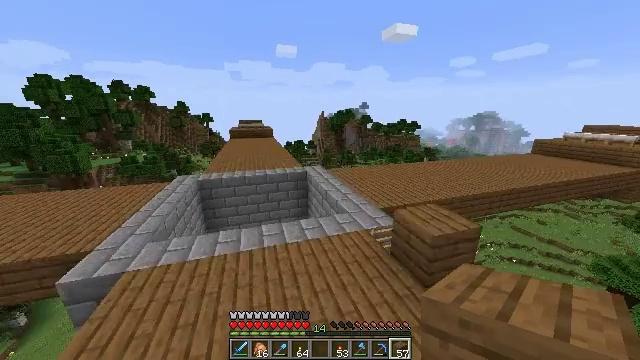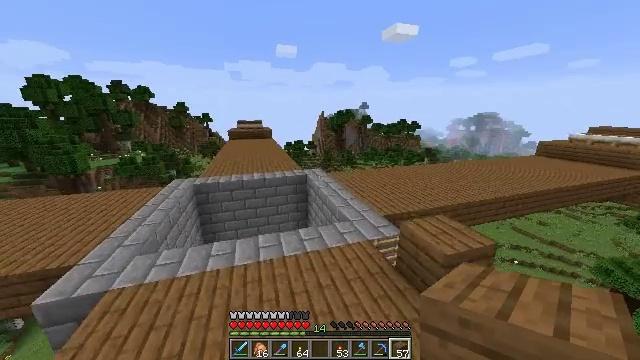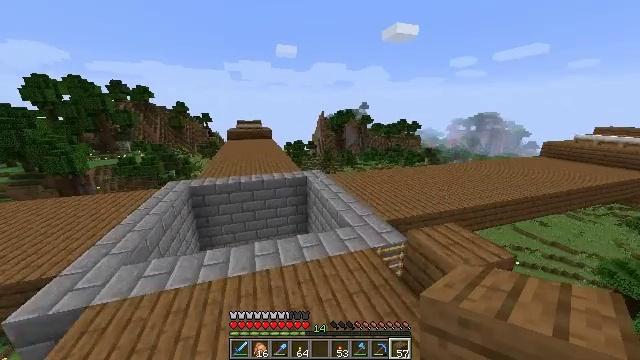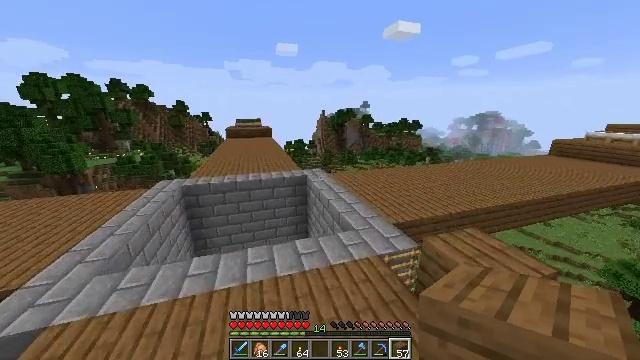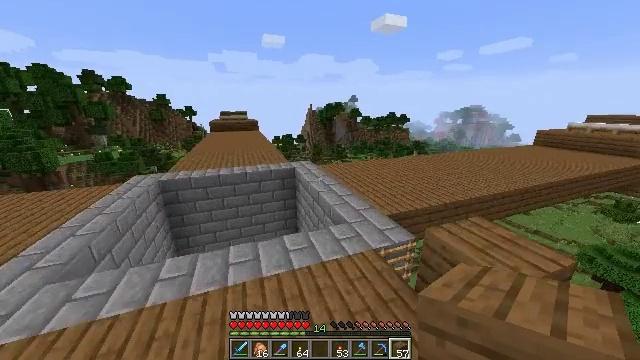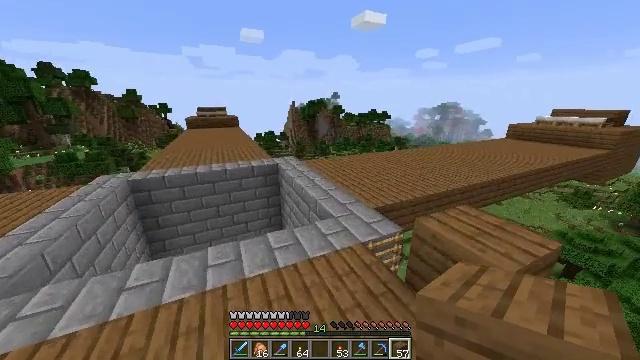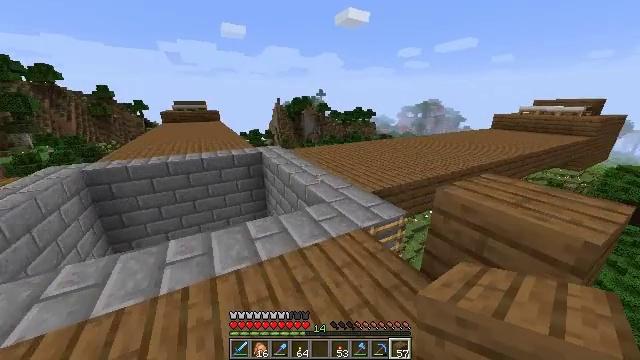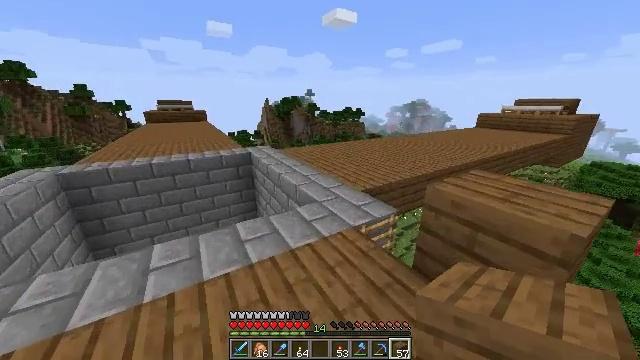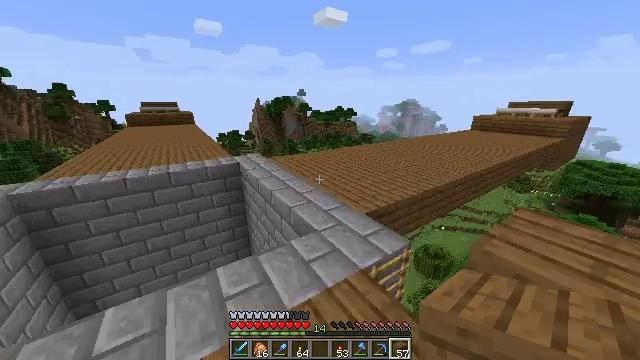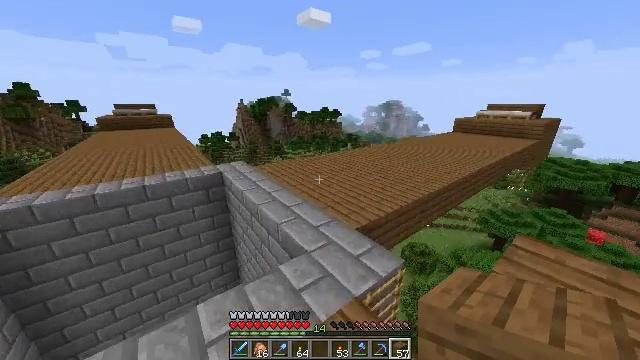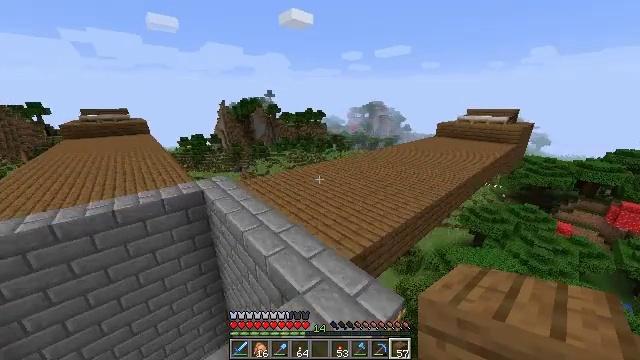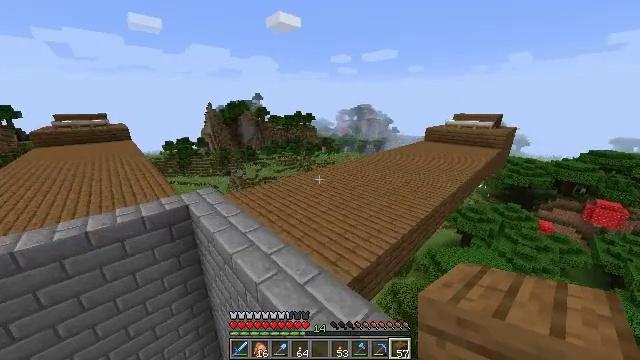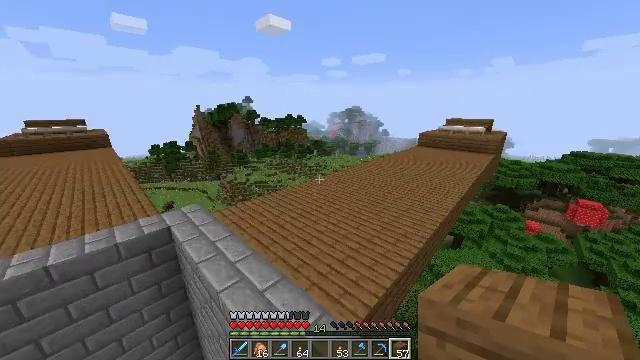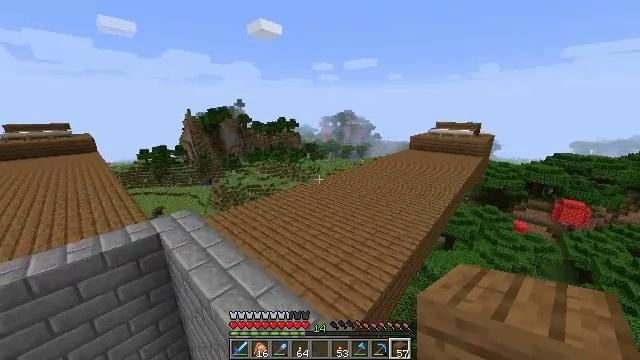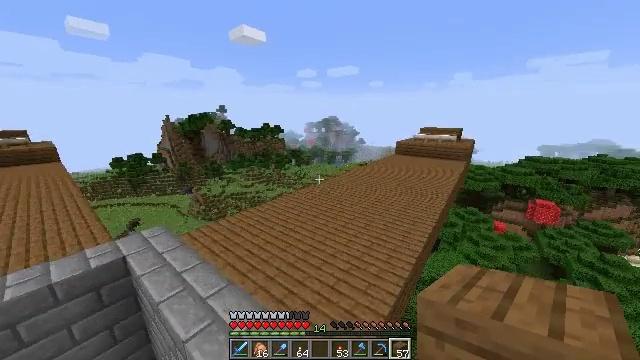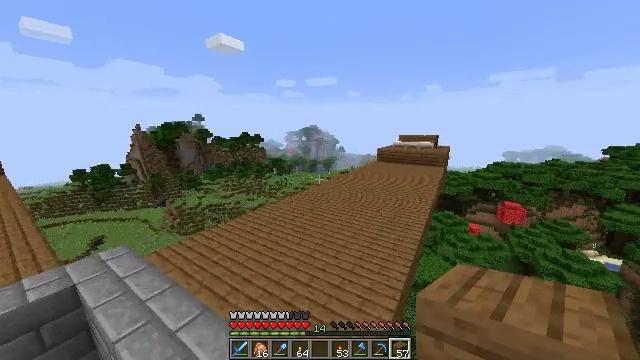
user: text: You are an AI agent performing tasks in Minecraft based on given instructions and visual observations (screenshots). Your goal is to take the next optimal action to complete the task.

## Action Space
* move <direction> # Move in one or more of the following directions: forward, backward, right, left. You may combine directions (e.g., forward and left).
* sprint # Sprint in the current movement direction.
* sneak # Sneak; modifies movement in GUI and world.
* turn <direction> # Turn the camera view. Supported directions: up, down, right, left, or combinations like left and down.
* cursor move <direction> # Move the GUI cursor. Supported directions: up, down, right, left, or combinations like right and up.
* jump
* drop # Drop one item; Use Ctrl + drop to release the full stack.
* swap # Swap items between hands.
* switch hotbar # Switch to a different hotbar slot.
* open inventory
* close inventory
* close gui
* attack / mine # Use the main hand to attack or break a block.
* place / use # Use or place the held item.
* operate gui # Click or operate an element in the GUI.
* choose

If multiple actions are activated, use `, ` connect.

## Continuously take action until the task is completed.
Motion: motion action
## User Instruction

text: Open the crafting table and make a spruce slab.
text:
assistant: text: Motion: move forward, jump
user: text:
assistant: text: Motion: move forward, jump
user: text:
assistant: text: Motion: move forward, jump
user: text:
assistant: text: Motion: move forward, turn right and down, jump
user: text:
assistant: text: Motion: move forward, turn right, jump
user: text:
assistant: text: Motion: move forward, turn right, jump
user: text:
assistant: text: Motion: move forward, turn right, jump
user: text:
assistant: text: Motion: move forward, sprint, turn right, jump
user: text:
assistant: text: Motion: move forward, sprint, turn right, jump
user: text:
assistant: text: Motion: move forward, sprint, turn right, jump
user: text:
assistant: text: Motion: move forward, sprint, turn right, jump
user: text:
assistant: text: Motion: move forward, turn right, jump
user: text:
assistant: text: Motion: move forward, turn right, jump
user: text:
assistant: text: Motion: move forward, turn right and up, jump
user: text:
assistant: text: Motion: move forward, turn right and up, jump
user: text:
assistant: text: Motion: move forward, turn right and up, jump
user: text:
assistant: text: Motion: move forward, turn right and up, jump
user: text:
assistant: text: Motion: move forward, turn right, jump
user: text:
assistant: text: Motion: move forward, turn right, jump
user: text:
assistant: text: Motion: move forward, turn right and up, jump
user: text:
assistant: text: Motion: move forward, sprint, turn right, jump
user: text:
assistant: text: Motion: move forward, sprint, turn right, jump
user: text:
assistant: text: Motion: move forward, sprint, jump
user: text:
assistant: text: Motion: move forward, sprint, jump
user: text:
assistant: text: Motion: move forward, turn right, jump
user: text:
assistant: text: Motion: move forward, turn right, jump
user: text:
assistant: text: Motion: move forward, turn right, jump
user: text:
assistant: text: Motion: move forward, turn right, jump
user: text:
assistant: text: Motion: move forward, jump
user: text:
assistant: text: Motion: move forward, jump